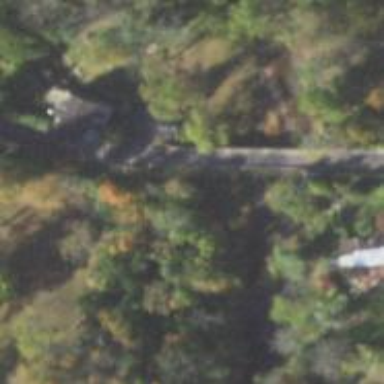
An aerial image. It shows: Tertiary road with bridge.